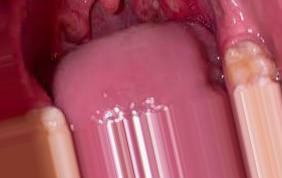
Condition: Mouth Ulcer